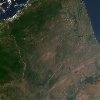
Label: land